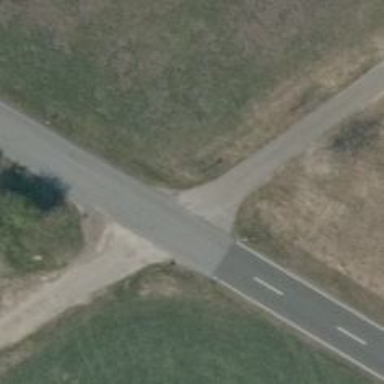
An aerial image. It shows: Tertiary road with asphalt surface.